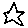
Label: star